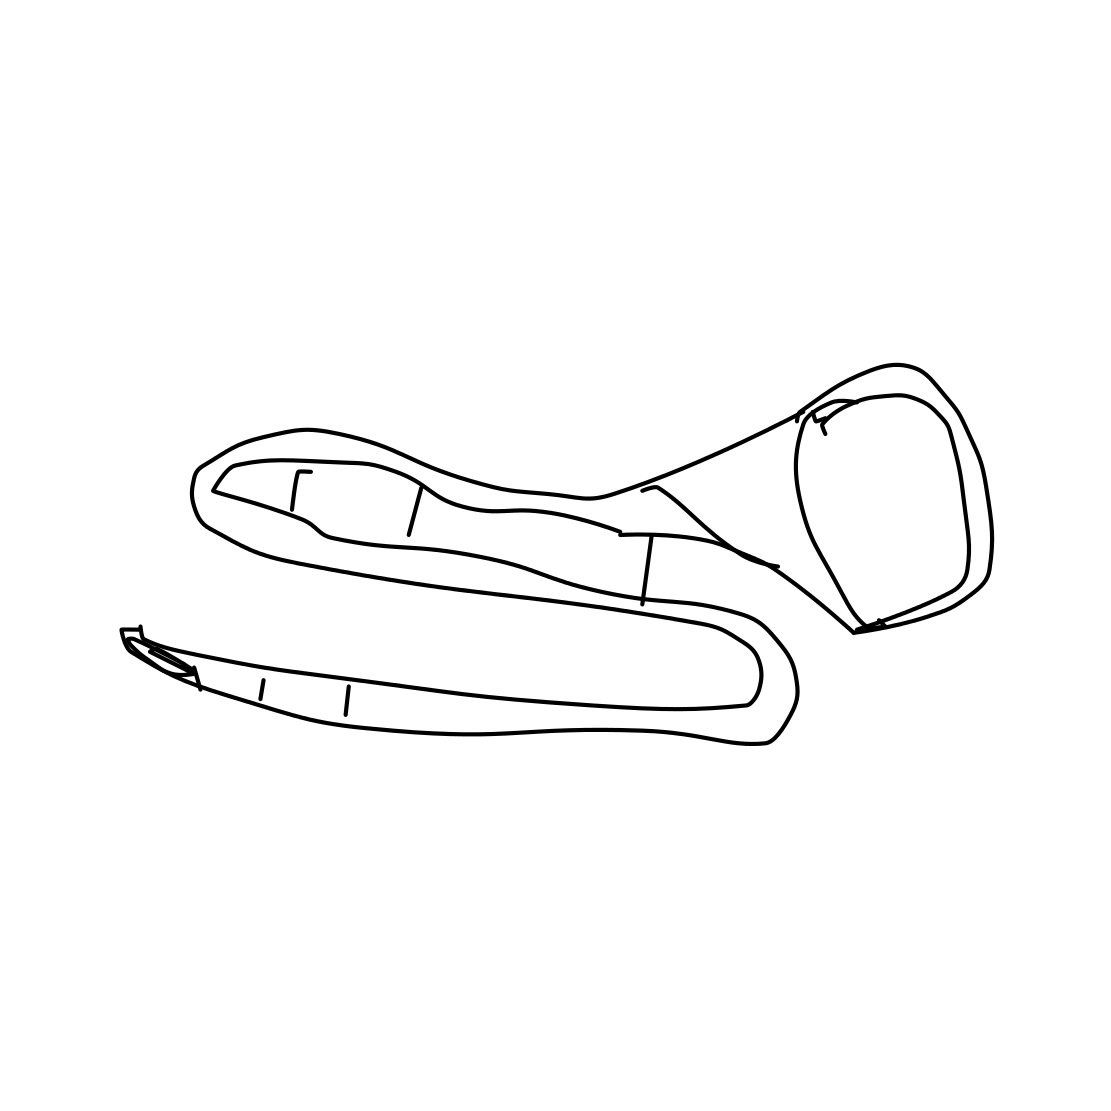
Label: trombone